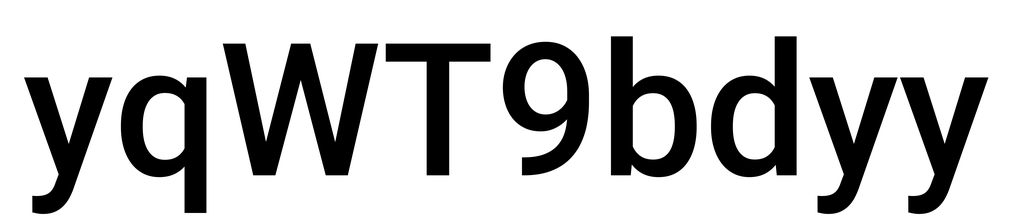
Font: Roboto_Medium